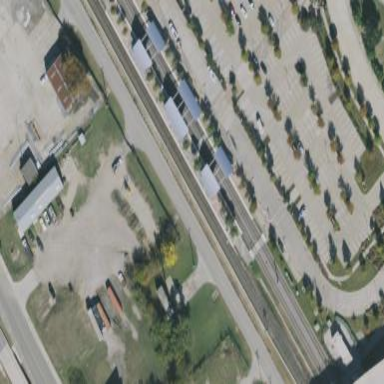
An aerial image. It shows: Light rail platform with shelter for public transport.